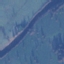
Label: River